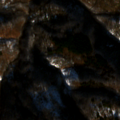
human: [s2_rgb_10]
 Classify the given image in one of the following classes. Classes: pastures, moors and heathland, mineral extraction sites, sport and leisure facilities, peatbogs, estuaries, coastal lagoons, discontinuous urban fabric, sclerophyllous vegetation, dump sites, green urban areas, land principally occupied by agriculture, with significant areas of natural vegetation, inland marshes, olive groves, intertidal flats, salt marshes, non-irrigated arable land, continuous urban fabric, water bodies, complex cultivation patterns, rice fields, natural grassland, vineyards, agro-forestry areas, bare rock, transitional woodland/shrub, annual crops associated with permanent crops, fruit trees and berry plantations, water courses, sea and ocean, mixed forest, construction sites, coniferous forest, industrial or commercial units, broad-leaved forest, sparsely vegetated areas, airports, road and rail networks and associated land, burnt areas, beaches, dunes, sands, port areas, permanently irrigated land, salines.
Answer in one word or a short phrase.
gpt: land principally occupied by agriculture, with significant areas of natural vegetation, broad-leaved forest, transitional woodland/shrub